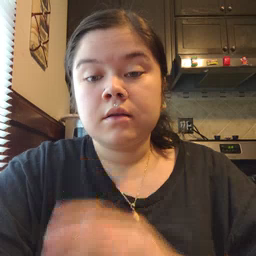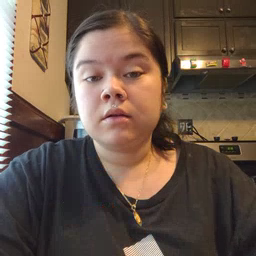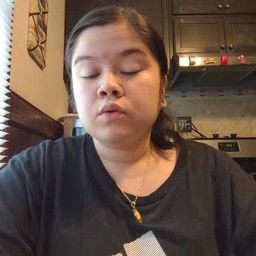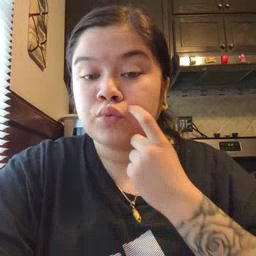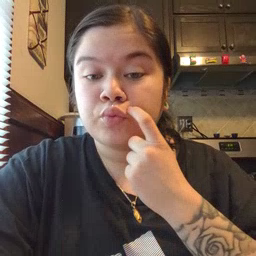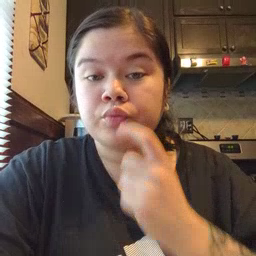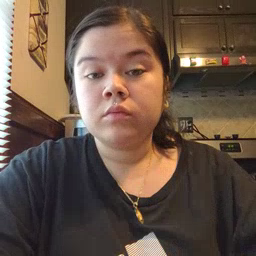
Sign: tooth